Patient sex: M
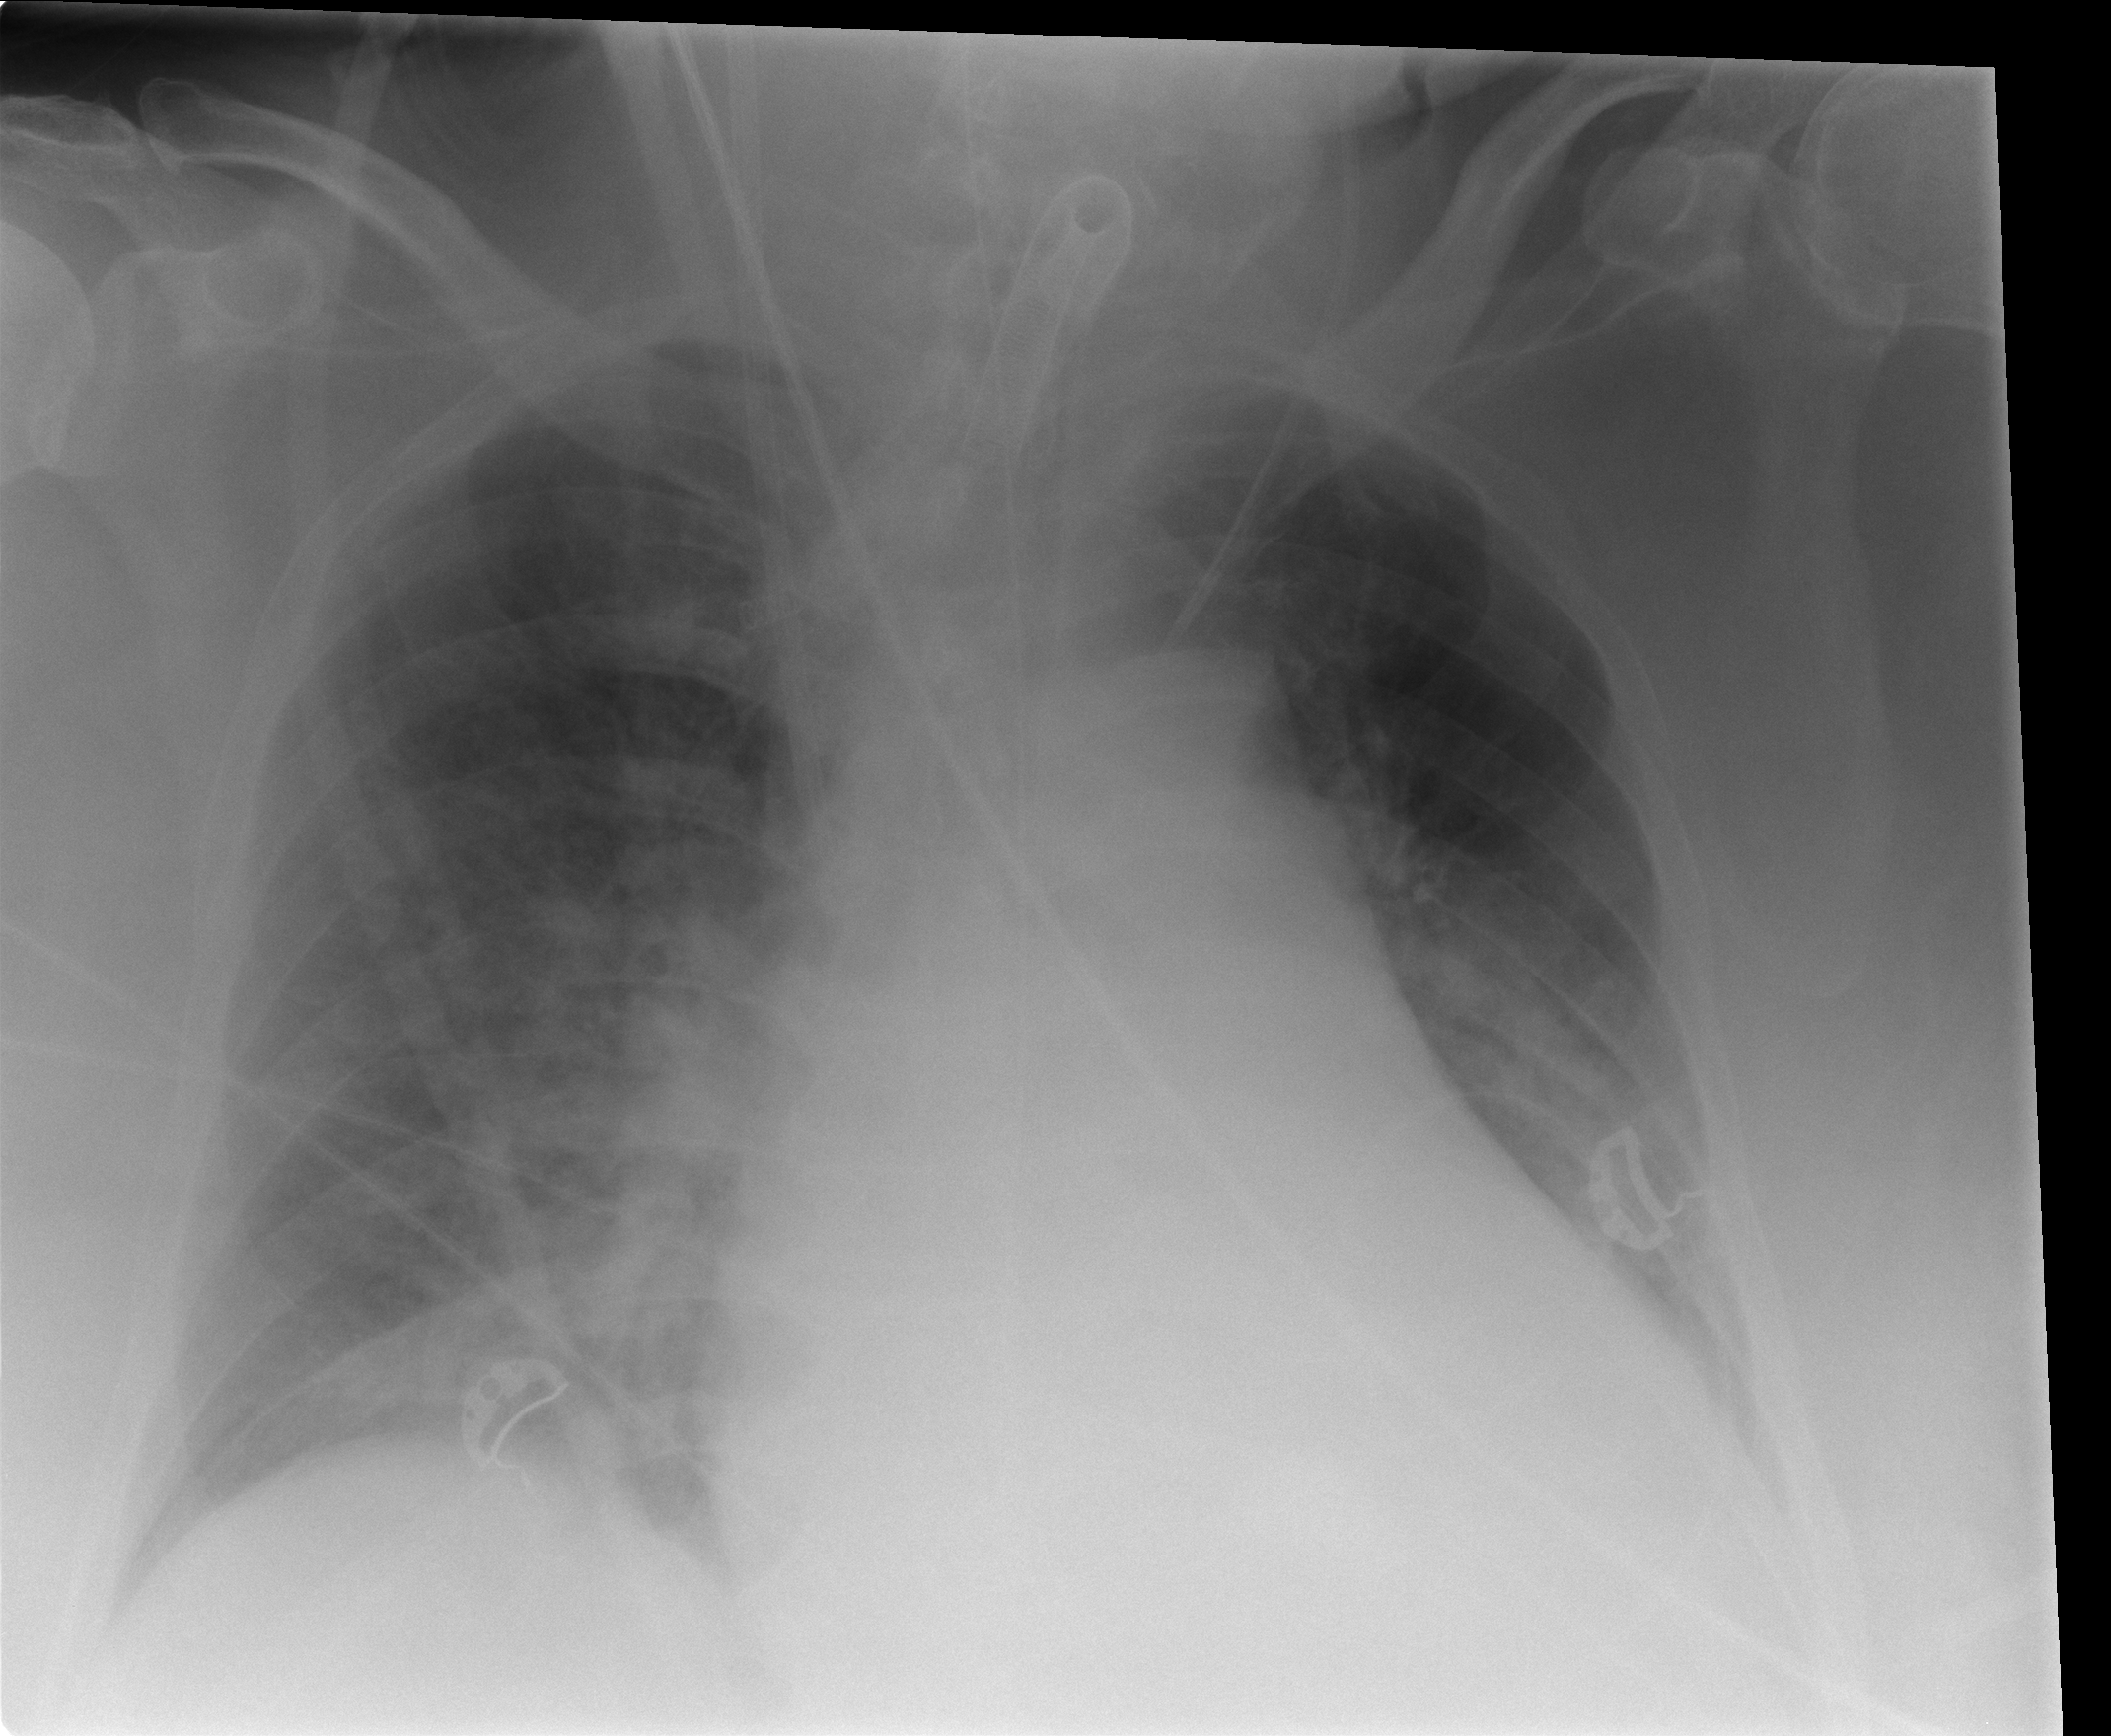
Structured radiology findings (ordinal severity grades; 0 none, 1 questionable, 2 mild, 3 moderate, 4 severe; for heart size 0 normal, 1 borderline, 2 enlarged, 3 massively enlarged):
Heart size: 2
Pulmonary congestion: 3
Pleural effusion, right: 0
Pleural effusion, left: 2
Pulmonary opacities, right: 2
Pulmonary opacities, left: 1
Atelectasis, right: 2
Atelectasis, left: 2